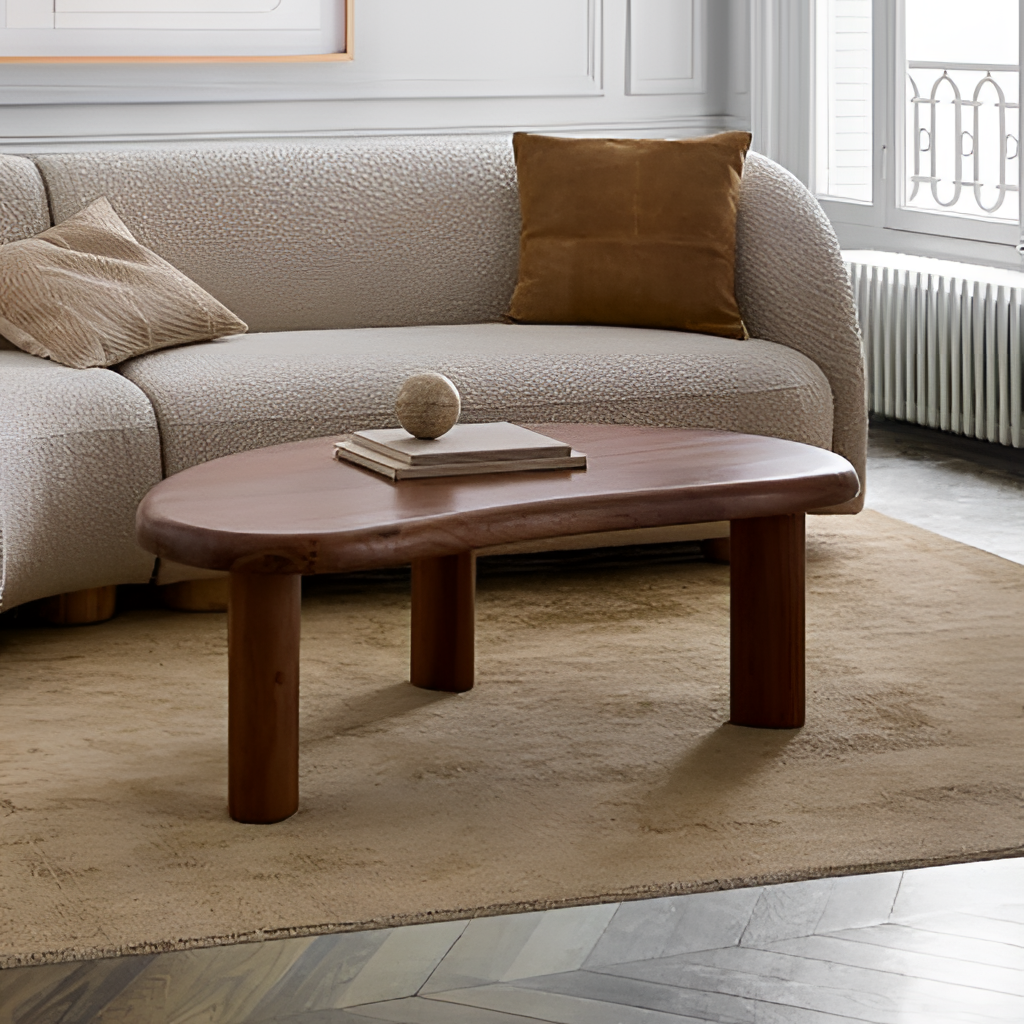
beige fabric sofa, living room, wood flooring, with herringbone pattern, panel wallpaper, with solid pattern, minimalist